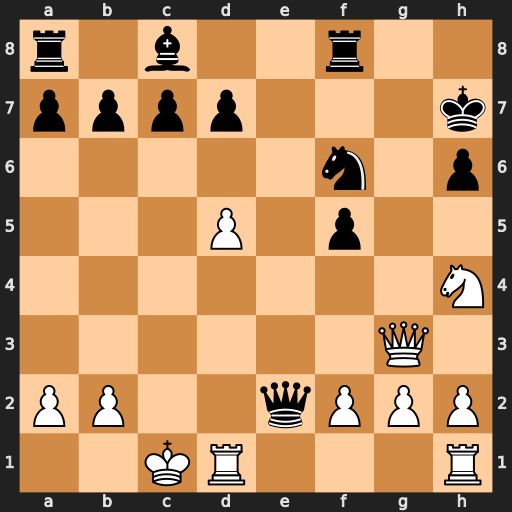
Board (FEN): r1b2r2/pppp3k/5n1p/3P1p2/7N/6Q1/PP2qPPP/2KR3R
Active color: w
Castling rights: -
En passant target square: -
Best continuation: Qg6+ Kh8 Qxh6+